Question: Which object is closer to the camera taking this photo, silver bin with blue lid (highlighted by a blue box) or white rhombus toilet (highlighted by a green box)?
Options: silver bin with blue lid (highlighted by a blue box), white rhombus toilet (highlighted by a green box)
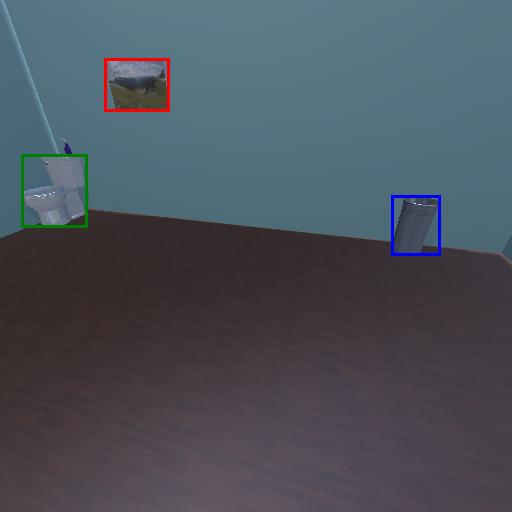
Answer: silver bin with blue lid (highlighted by a blue box)